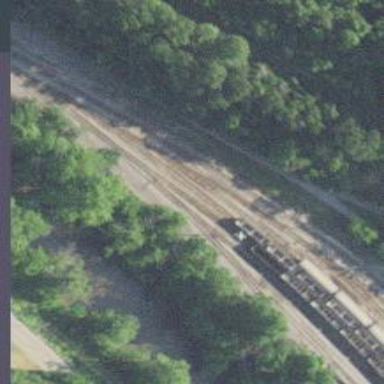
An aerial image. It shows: Railway track.